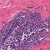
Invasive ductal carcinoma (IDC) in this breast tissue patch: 0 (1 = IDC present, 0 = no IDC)